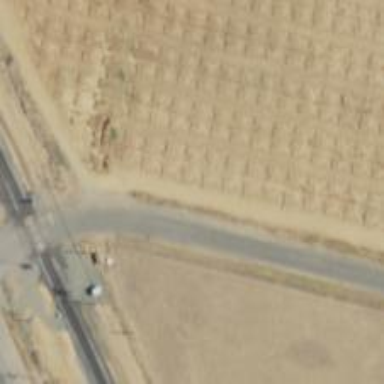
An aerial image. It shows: Power pole.